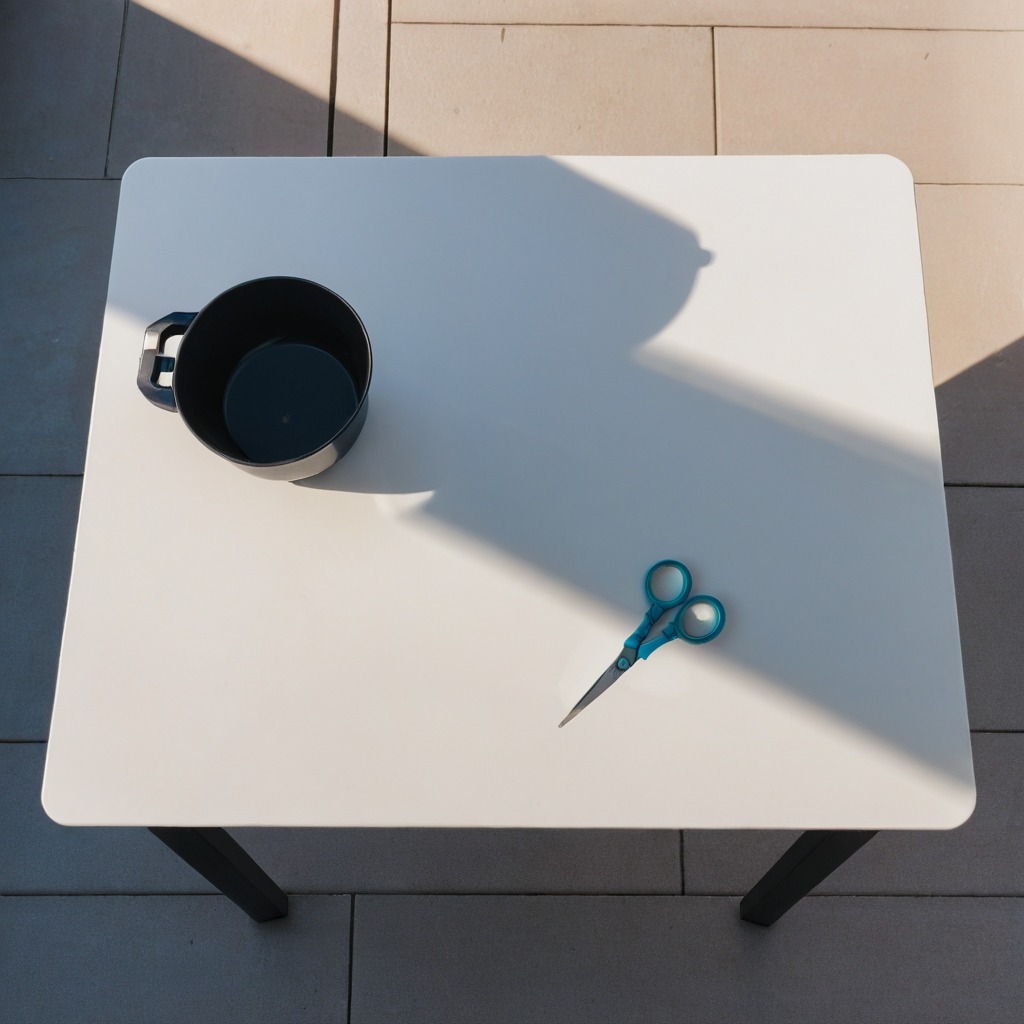
A scissor lies on a table in a temporary outdoor tool station.